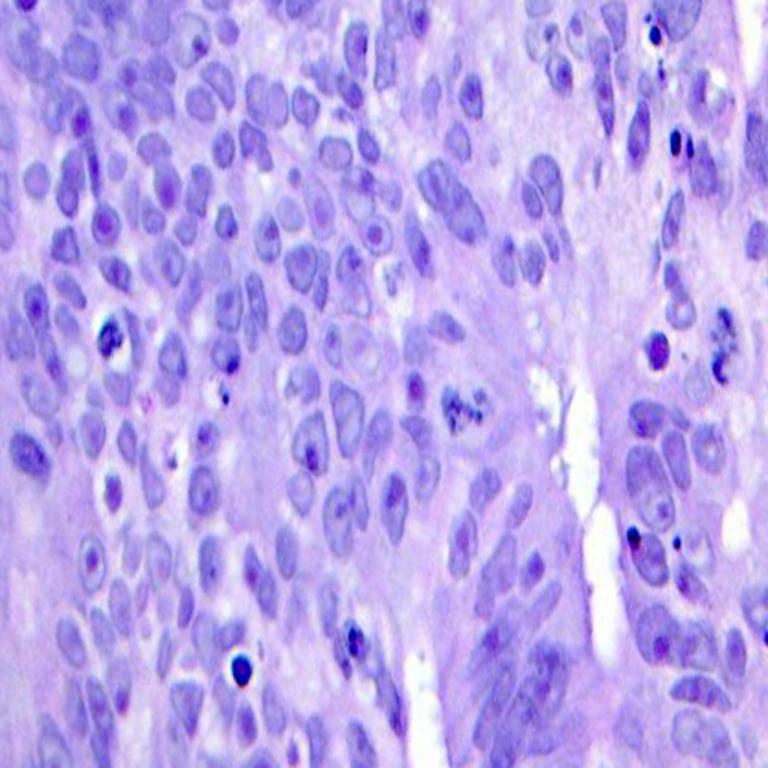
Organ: colon
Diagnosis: adenocarcinomas